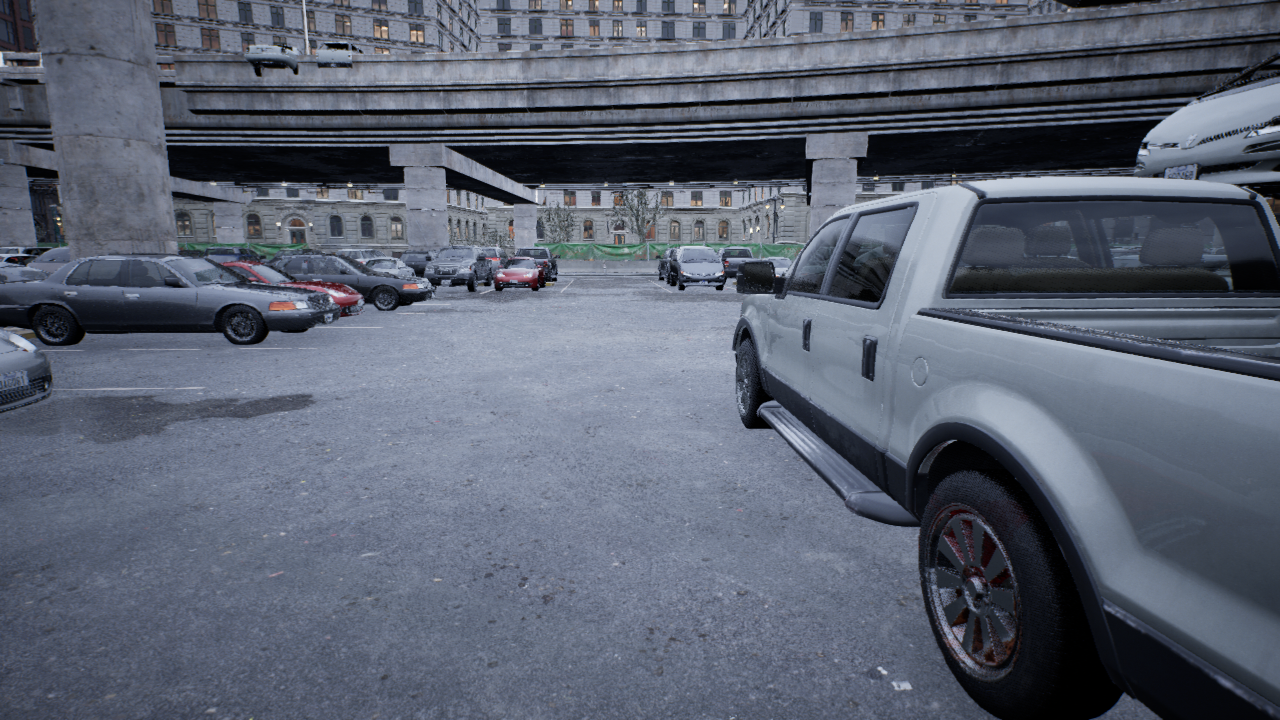
Venue: arterial
Lighting: overcast
Vehicle rig: pickup